Interaction volume radius: 10 \u00c5
Interaction volume height: 35 \u00c5
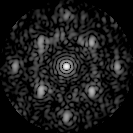
Disorder parameter: 0.4289